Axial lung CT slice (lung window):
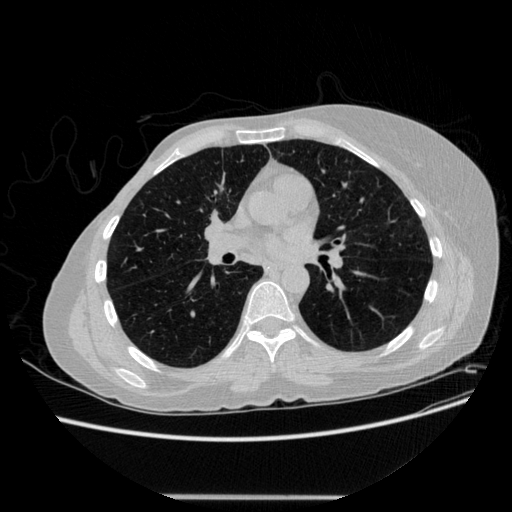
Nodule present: no